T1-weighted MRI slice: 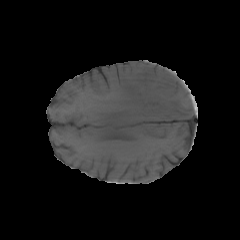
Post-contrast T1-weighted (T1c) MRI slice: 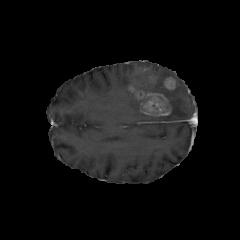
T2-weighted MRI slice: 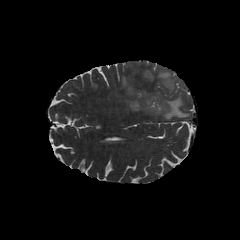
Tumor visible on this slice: yes